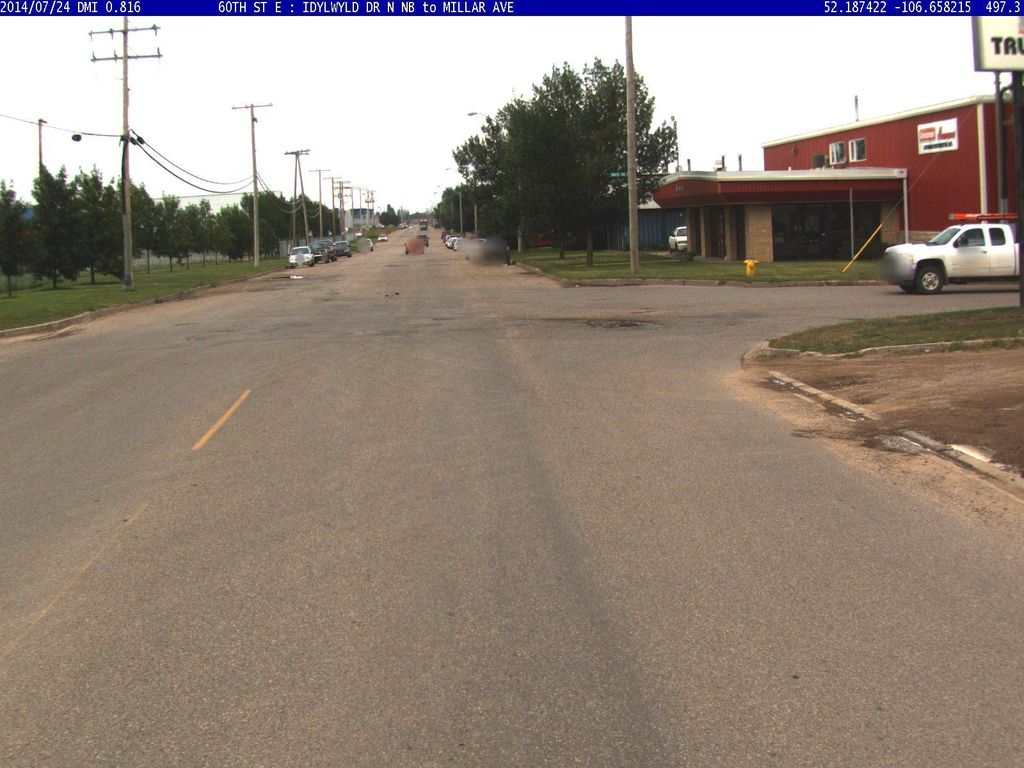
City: saskatoon